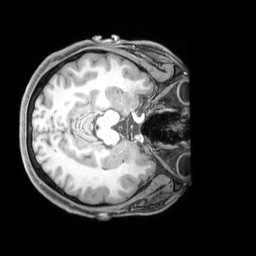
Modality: T1w
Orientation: axial
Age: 25
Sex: male
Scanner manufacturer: siemens
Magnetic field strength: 3 T
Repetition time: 1.97 s
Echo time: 0.00206 s